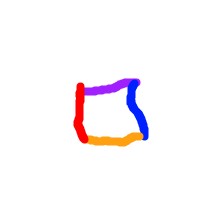
Shape: square